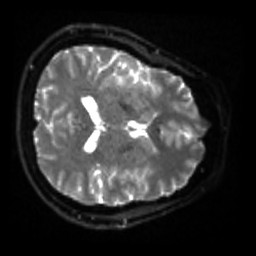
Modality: sbref
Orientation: axial
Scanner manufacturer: siemens
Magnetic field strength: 3 T
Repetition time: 4 s
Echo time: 0.0594 s